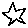
Label: star